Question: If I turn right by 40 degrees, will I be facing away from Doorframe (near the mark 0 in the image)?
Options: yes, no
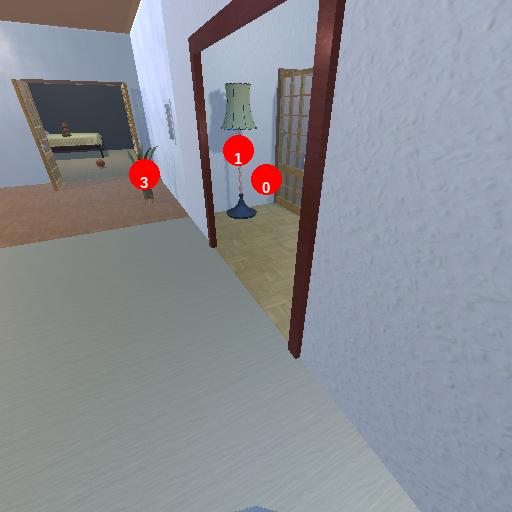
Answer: yes